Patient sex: M
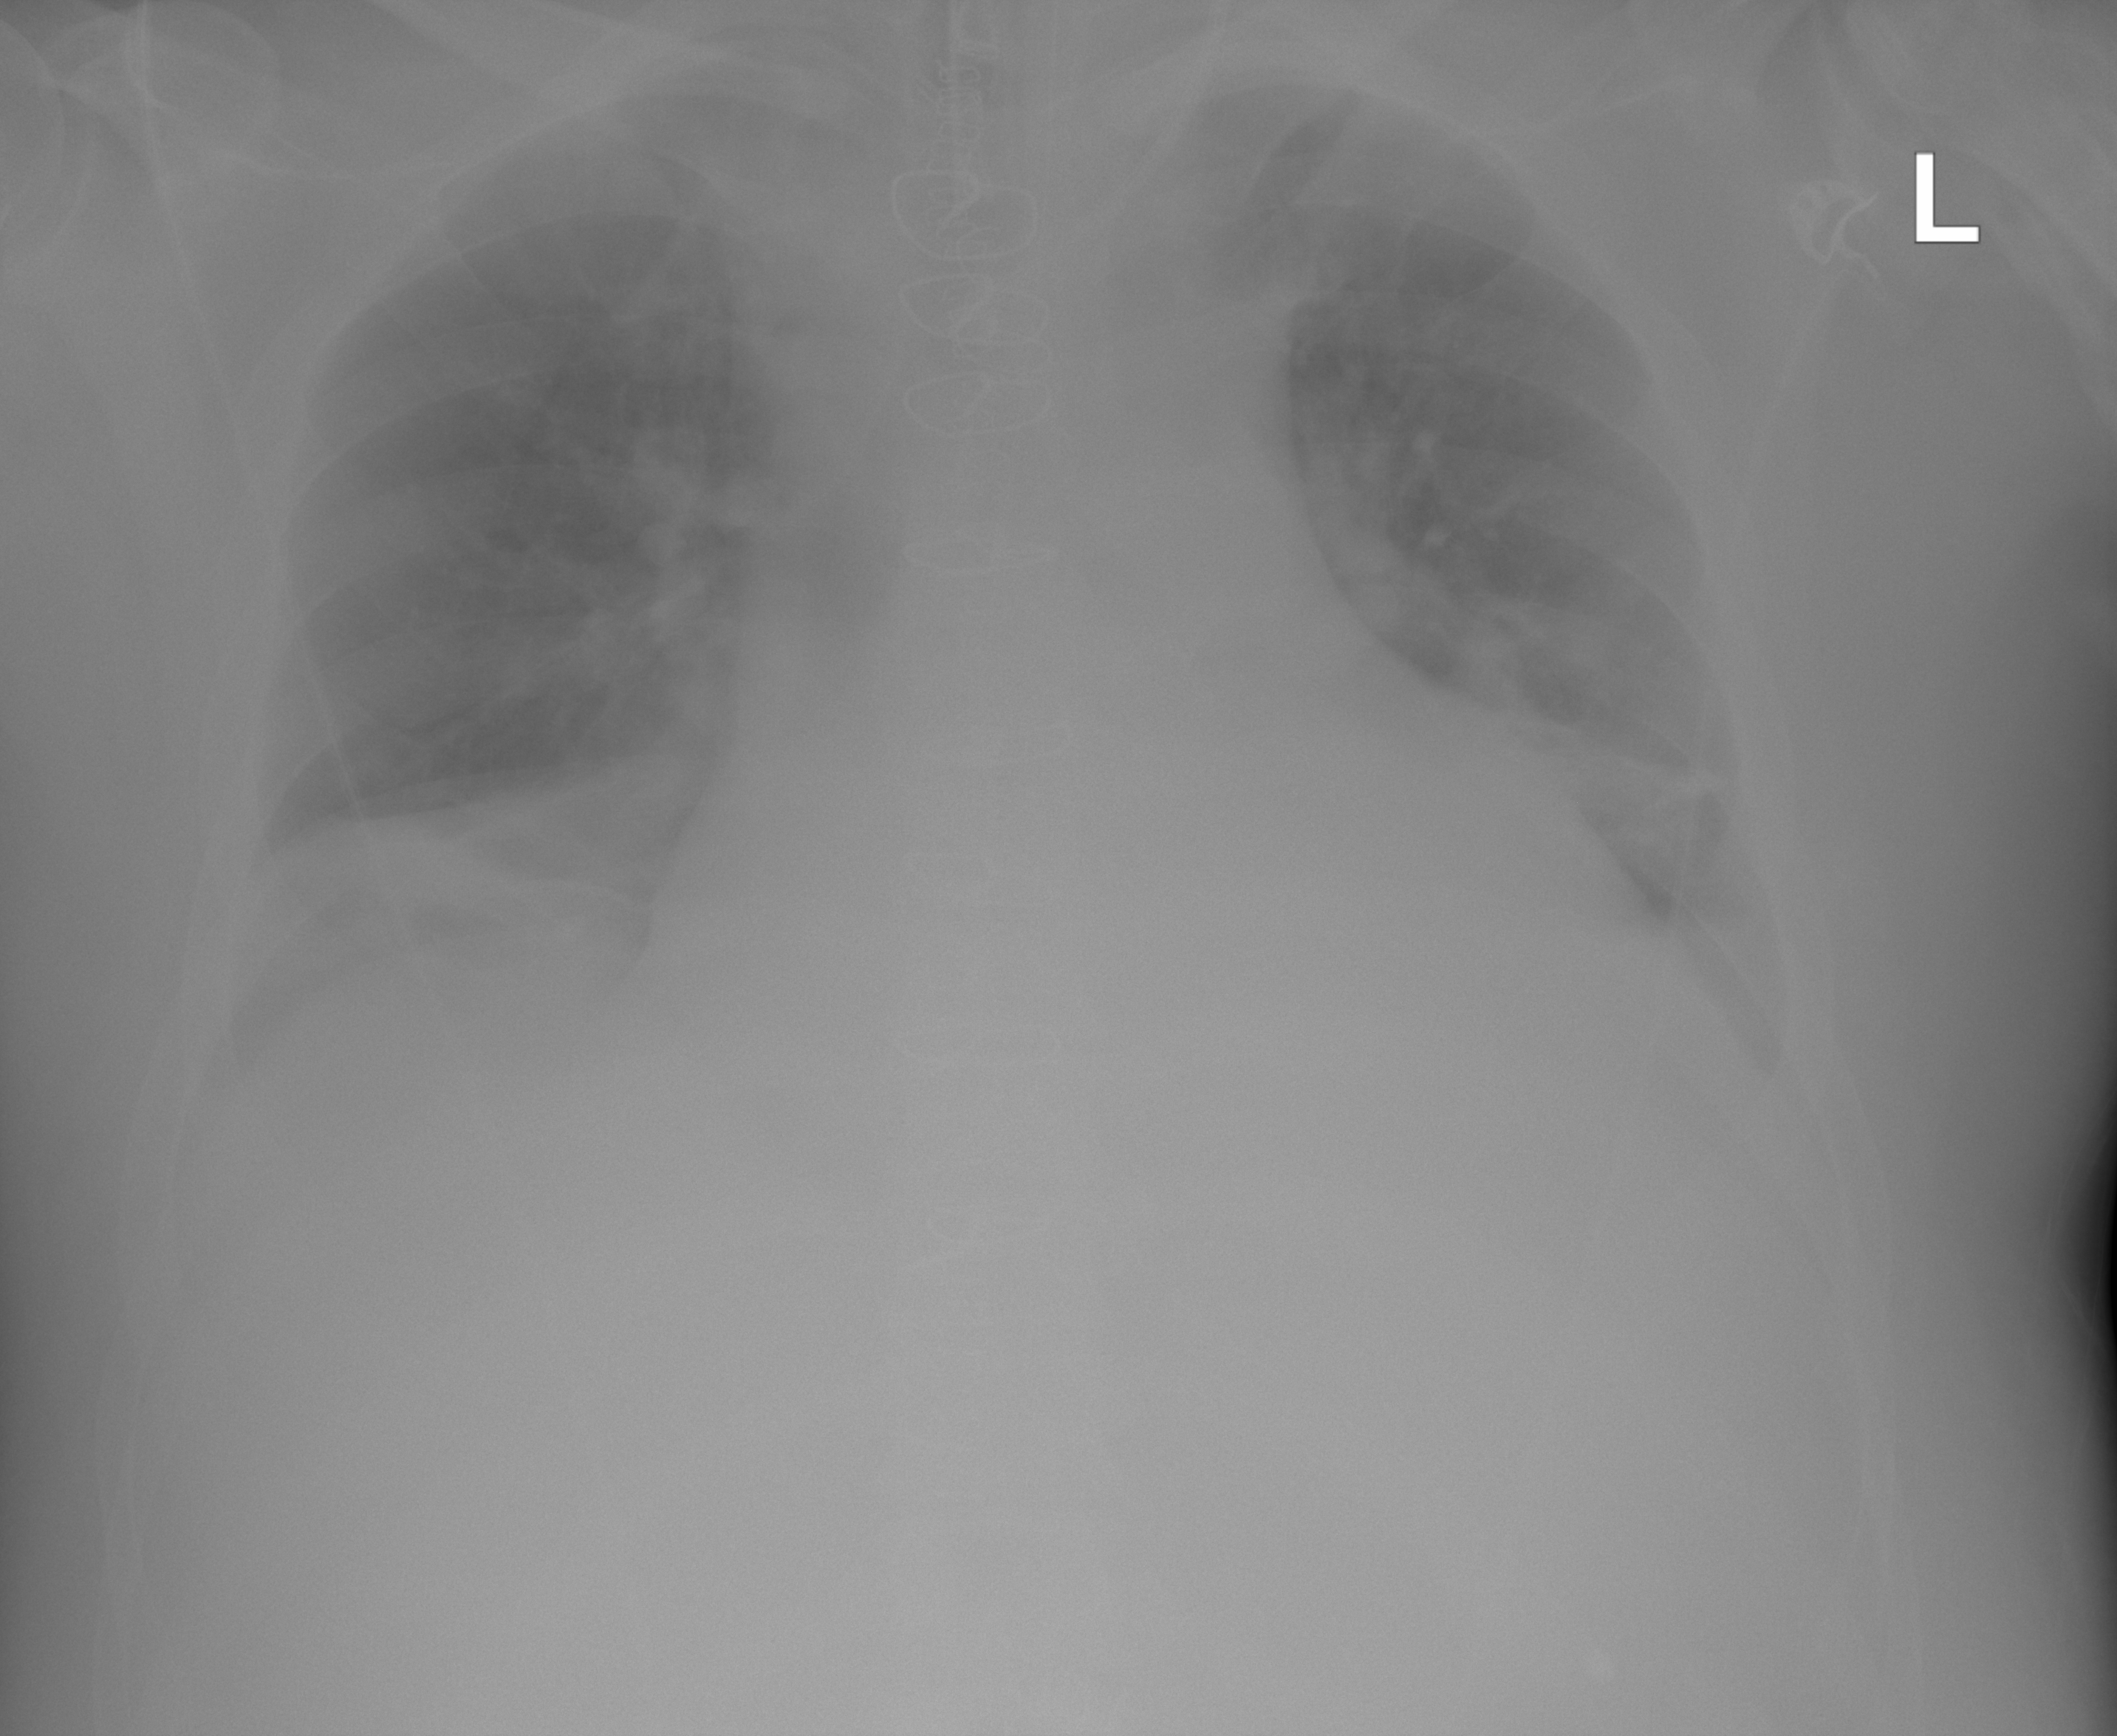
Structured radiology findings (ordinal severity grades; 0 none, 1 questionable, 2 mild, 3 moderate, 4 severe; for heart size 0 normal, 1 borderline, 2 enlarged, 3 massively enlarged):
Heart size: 2
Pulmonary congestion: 0
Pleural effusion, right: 0
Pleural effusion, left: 1
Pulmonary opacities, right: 0
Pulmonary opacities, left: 0
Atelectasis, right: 2
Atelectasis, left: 2